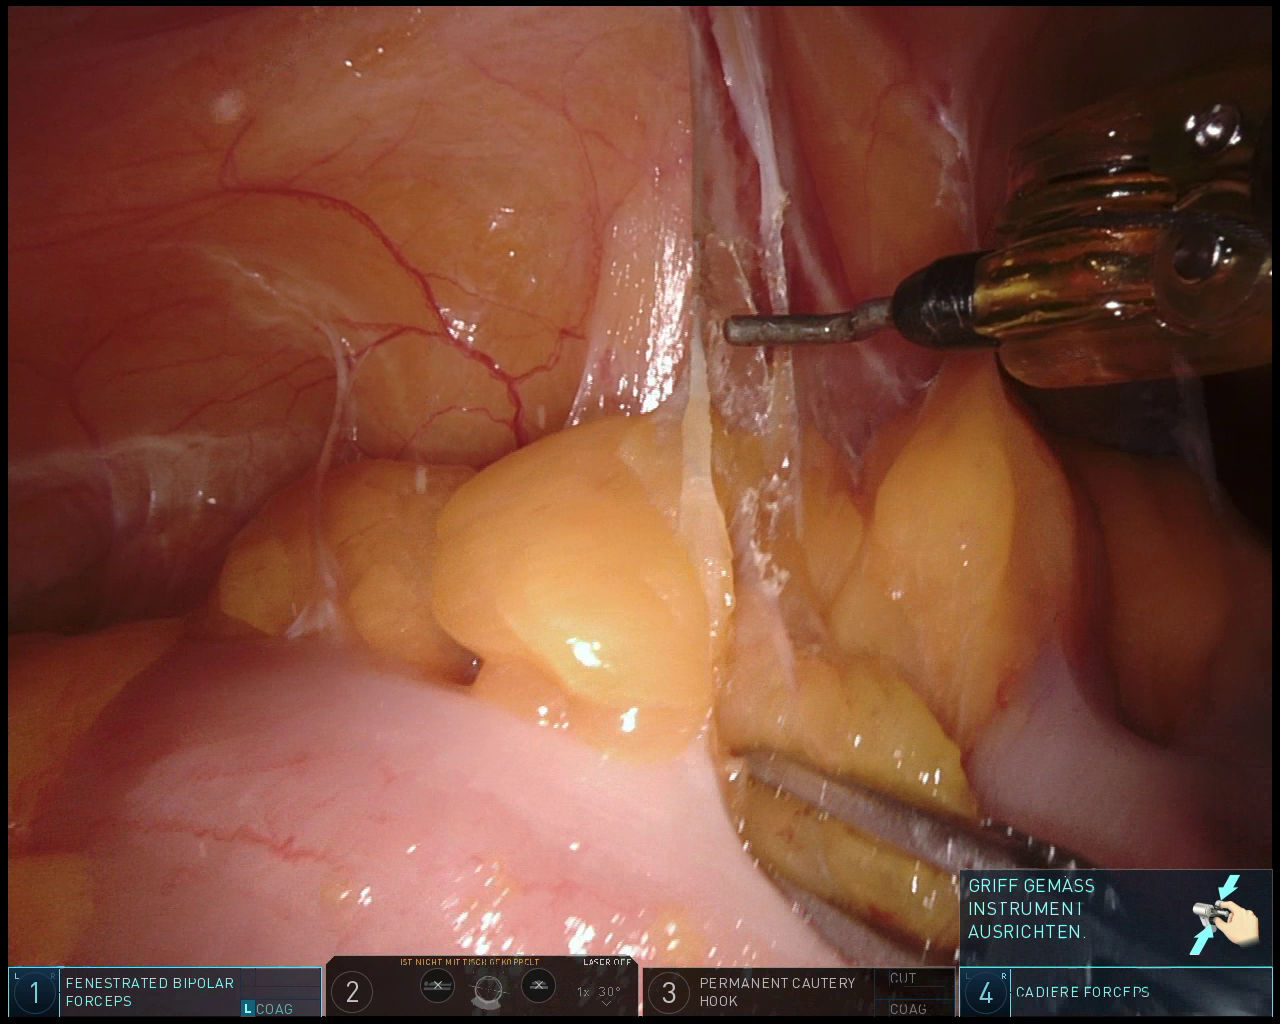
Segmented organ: colon
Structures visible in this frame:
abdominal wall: yes
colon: yes
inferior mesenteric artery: no
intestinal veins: no
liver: no
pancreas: no
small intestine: no
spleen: no
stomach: no
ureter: no
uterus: no
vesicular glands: no